Question: I am trying to implement a simple shader program and render a set of vertices and a strange error occur:

Is this something regarding the depth buffer? I think I had a similar problem before.
Inside my draw method:
'''
// Parameters: GLdouble* vertices, int num_vertices;
Gluint vboId;
glGenBuffers(1,&vboId);
glBindBuffer(GL_ARRAY_BUFFER,vboId);
glBufferData(GL_ARRAY_BUFFER, sizeof(GLdouble) * num_vertices * 3, vertices, GL_STATIC_DRAW);
glBindBuffer(GL_ARRAY_BUFFER,vboId);
glVertexPointer(3,GL_DOUBLE,0,NULL);
glEnableClientState(GL_VERTEX_ARRAY);
glUseProgram(shaderProgramId);
glDrawArrays(GL_TRIANGLES,0,num_vertices);
// Shader program
// Vertex
void main(void) {
gl_Position = gl_ModelViewProjectionMatrix * gl_Vertex;
}
// Fragment
void main(void) {
gl_FragColor = vec4(1.0,0.0,0.0,1.0);
}
'''
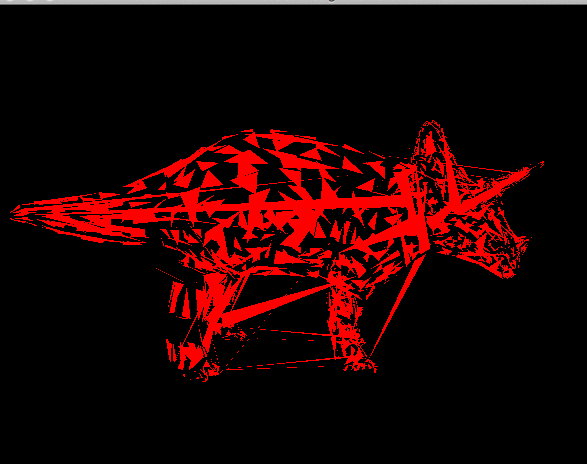
Answer: I was drawing without indice and the model needed indices. As @Bart said in comments.
To fix this issue, I call:
'''
glDrawElements(GL_TRIANGLES,num_indices * 3, GL_UNSIGNED_INT, indices);
'''
instead of:
'''
glDrawArrays(GL_TRIANGLES,0,num_vertices);
'''